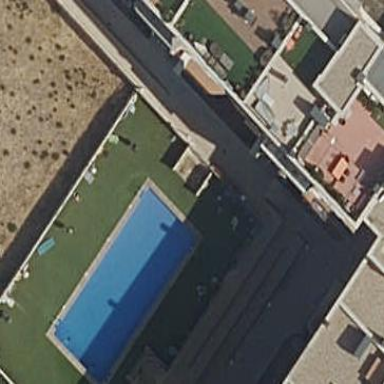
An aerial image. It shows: Swimming pool located in leisure land.